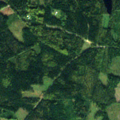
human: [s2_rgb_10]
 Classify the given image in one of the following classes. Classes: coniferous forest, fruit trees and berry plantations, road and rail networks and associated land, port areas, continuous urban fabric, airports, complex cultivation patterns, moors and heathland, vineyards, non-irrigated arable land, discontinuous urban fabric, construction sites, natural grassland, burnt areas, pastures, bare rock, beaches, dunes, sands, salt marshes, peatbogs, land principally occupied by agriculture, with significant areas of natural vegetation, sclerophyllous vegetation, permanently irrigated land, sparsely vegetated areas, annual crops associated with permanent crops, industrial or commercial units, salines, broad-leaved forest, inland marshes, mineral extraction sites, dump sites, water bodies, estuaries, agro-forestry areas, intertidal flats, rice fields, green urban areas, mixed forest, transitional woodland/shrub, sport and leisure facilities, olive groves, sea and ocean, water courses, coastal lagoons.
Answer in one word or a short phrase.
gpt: coniferous forest, mixed forest